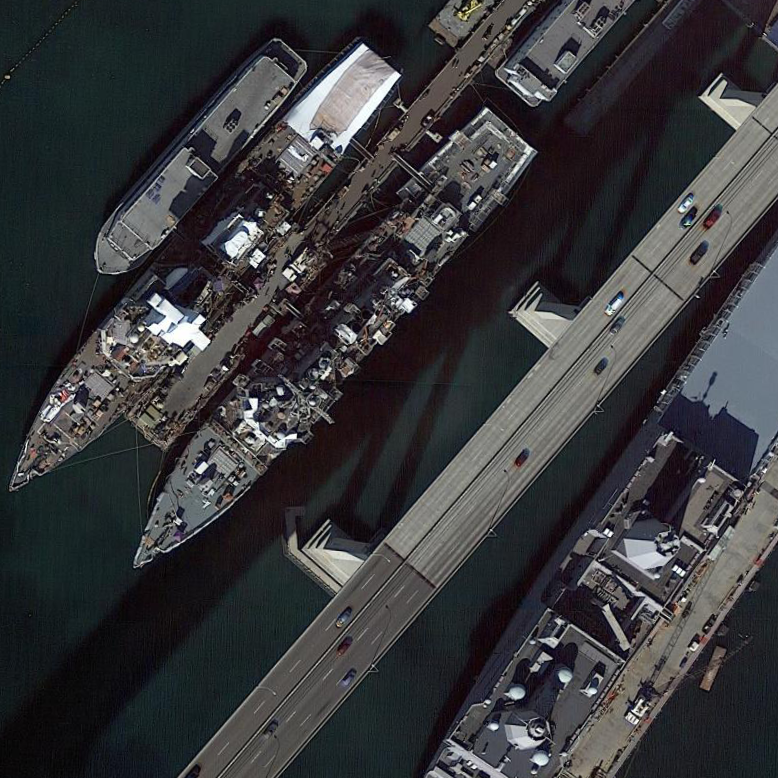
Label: destroyer